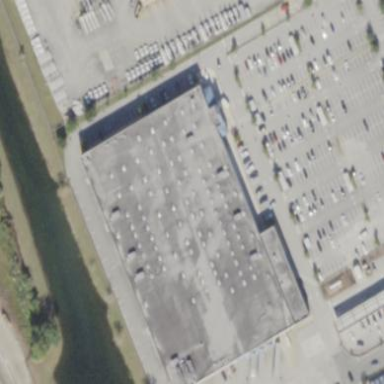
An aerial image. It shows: Wholesale shop housed in building.